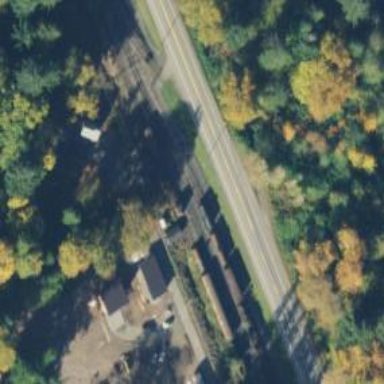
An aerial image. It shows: Abandoned railway.